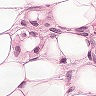
Metastatic tissue present: yes